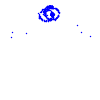
Particle: pion